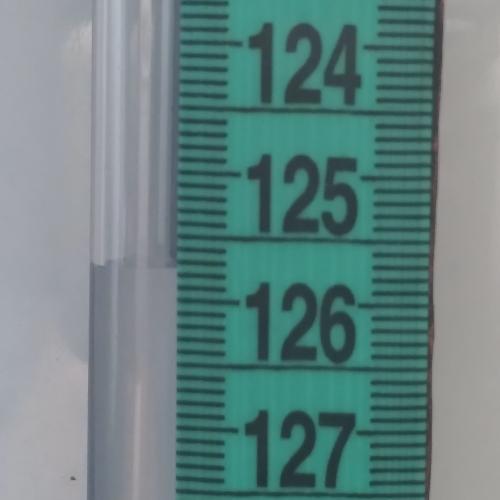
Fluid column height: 125.7 cm